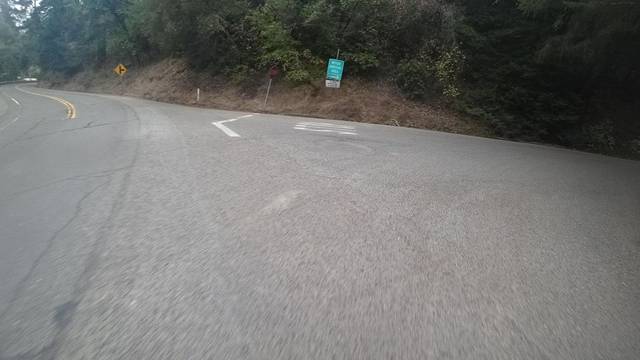
Region: United States
Coordinates: 38.491, -122.961